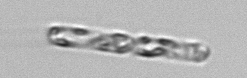
Label: Dactyliosolen_fragilissimus